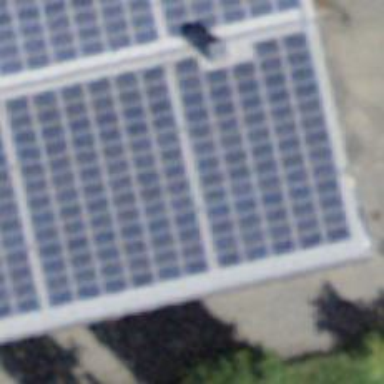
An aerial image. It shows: Solar power generator using photovoltaic panels.